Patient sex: F
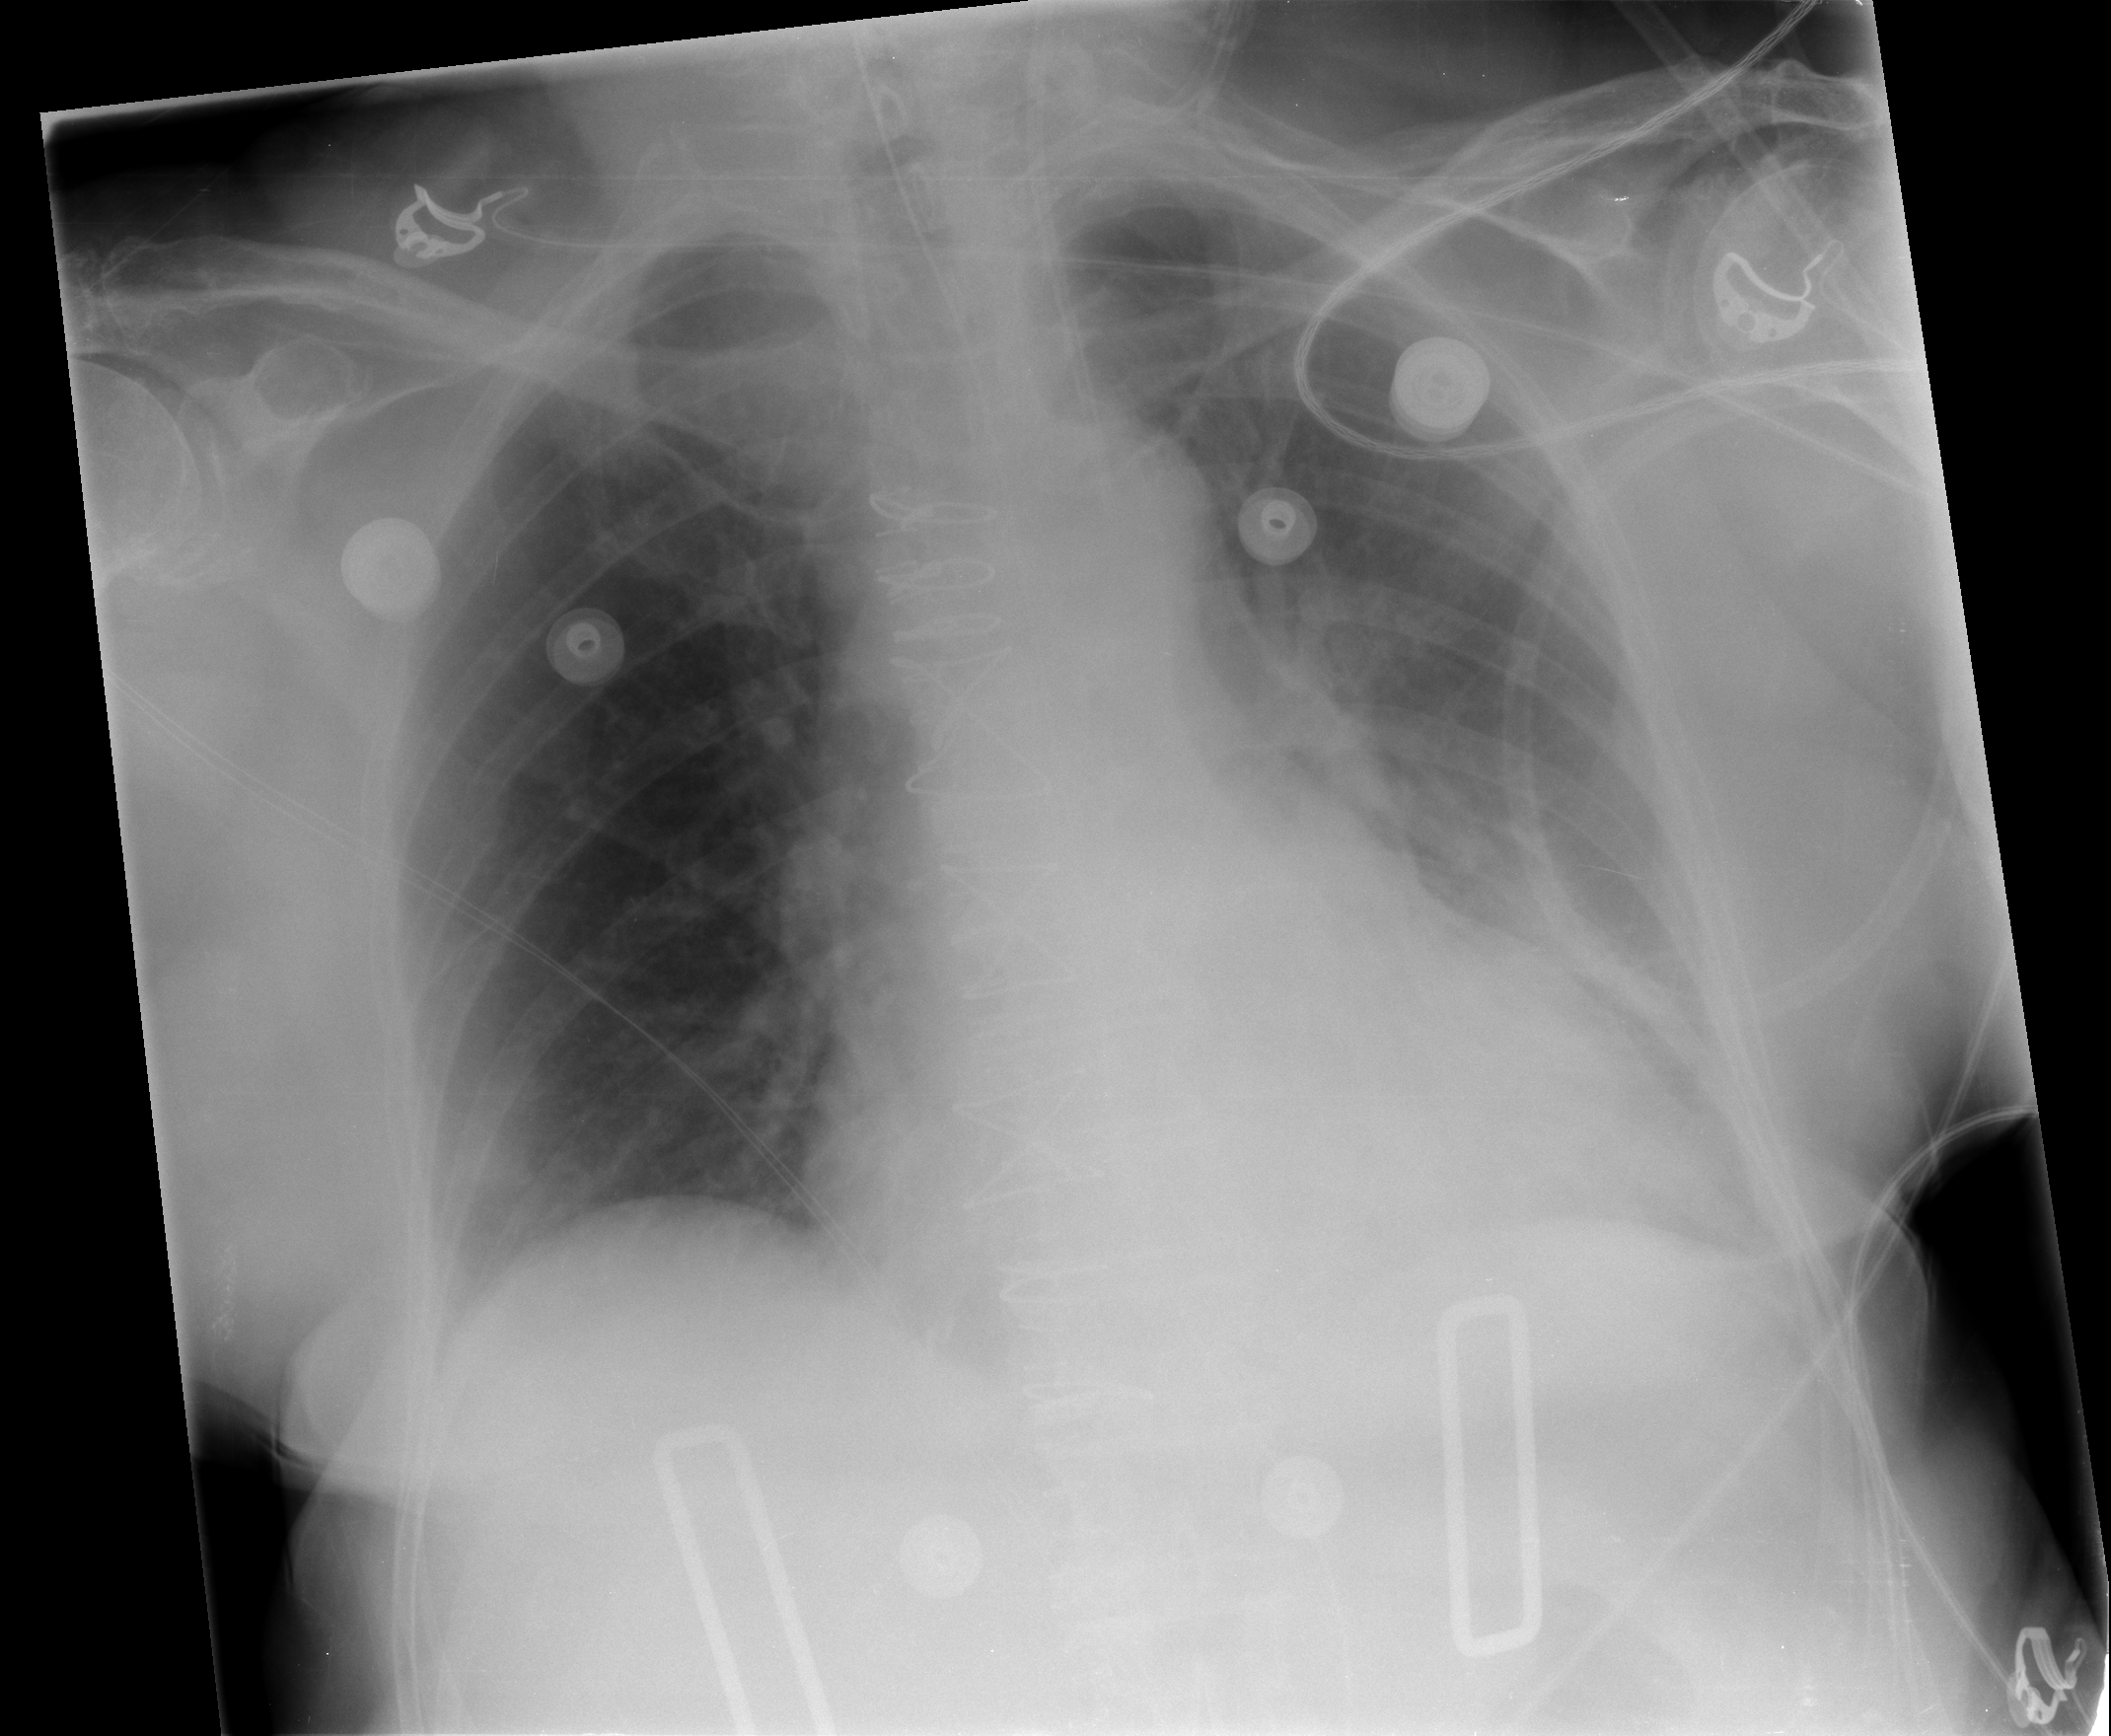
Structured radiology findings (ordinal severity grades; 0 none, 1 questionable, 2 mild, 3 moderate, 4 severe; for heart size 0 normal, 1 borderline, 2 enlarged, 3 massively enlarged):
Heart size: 2
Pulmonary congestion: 1
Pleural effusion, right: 0
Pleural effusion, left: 2
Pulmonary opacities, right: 0
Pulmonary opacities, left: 0
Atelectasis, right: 2
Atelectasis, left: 2